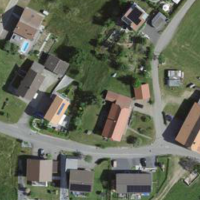
EUNIS habitat code: 55
Species observed at this site:
Silene acaulis
Silene dioica